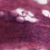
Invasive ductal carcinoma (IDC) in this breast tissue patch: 0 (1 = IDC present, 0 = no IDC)